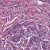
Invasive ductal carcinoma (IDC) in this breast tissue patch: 1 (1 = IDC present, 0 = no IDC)